Question: I have tried to save the JFrame as an image using the following approach.
'''
try
{
BufferedImage image = new BufferedImage(getWidth(), getHeight(), BufferedImage.TYPE_INT_RGB);
this.paint(image.getGraphics());
ImageIO.write(image,"png", new File("Test.png"));
}
catch(Exception exception)
{
//code
System.out.print("Exception unable to write image");
}
'''
I am trying to save a screenshot as follows:

I would like to have even the title in my screenshot
'''
import java.awt.BorderLayout;
import java.awt.Color;
import java.awt.Dimension;
import java.awt.EventQueue;
import java.awt.FontMetrics;
import java.awt.Graphics;
import java.awt.Graphics2D;
import java.awt.Point;
import java.awt.Rectangle;
import java.awt.Shape;
import java.awt.geom.AffineTransform;
import java.awt.geom.Path2D;
import java.awt.geom.Point2D;
import javax.swing.JFrame;
import javax.swing.JPanel;
import javax.swing.UIManager;
import javax.swing.UnsupportedLookAndFeelException;
public class DividedSquare {
public static void main(String[] args) {
new DividedSquare();
}
public DividedSquare() {
EventQueue.invokeLater(new Runnable() {
@Override
public void run() {
try {
UIManager.setLookAndFeel(UIManager.getSystemLookAndFeelClassName());
} catch (ClassNotFoundException | InstantiationException | IllegalAccessException | UnsupportedLookAndFeelException ex) {
}
JFrame frame = new JFrame("Testing");
frame.setDefaultCloseOperation(JFrame.EXIT_ON_CLOSE);
frame.setLayout(new BorderLayout());
frame.add(new TestPane());
frame.pack();
frame.setLocationRelativeTo(null);
frame.setVisible(true);
}
});
}
public class TestPane extends JPanel {
private TriangleShape baseTriangle;
private Color[] colors;
public TestPane() {
colors = new Color[]{Color.RED, Color.GREEN, Color.BLUE, Color.MAGENTA};
}
@Override
public void invalidate() {
super.invalidate();
baseTriangle = new TriangleShape(
new Point(0, 0),
new Point(getWidth(), 0),
new Point(getWidth() / 2, getHeight() / 2));
}
@Override
public Dimension getPreferredSize() {
return new Dimension(200, 200);
}
@Override
protected void paintComponent(Graphics g) {
super.paintComponent(g);
Graphics2D g2d = (Graphics2D) g.create();
String text[] = new String[]{
"123.123",
"456.789",
"012.315",
"678.921"
};
FontMetrics fm = g2d.getFontMetrics();
double angel = 0;
for (int index = 0; index < 4; index++) {
g2d.setColor(colors[index]);
Path2D rotated = rotate(baseTriangle, angel);
g2d.fill(rotated);
Rectangle bounds = rotated.getBounds();
int x = bounds.x + ((bounds.width - fm.stringWidth(text[0])) / 2);
int y = bounds.y + (((bounds.height - fm.getHeight()) / 2) + fm.getAscent());
g2d.setColor(Color.WHITE);
g2d.drawString(text[index], x, y);
angel += 90;
}
g2d.setColor(Color.BLACK);
g2d.drawLine(0, 0, getWidth(), getHeight());
g2d.drawLine(getWidth(), 0, 0, getHeight());
g2d.dispose();
try
{
BufferedImage image = new BufferedImage(getWidth(), getHeight(), BufferedImage.TYPE_INT_RGB);
frame.paint(image.getGraphics());
ImageIO.write(image,"png", new File("Practice.png"));
}
catch(Exception exception)
{
//code
System.out.print("Exception to write image");
}
}
public Path2D rotate(TriangleShape shape, double angel) {
Rectangle bounds = shape.getBounds();
int x = bounds.width / 2;
int y = bounds.width / 2;
return new Path2D.Float(shape, AffineTransform.getRotateInstance(
Math.toRadians(angel),
x,
y));
}
}
public class TriangleShape extends Path2D.Double {
public TriangleShape(Point2D... points) {
moveTo(points[0].getX(), points[0].getY());
lineTo(points[1].getX(), points[1].getY());
lineTo(points[2].getX(), points[2].getY());
closePath();
}
}
}
'''
But I the image does not get created. I am unable to understand why.
I looked at <URL> but am unable to understand how to incorporate it in my case.
Based on comments, I tried using robot class but am unable to know where to call this function from. If I call this function from the paint() method, I am unable to get the colors and text.
'''
void screenshot()
{
try
{
Robot robot = new Robot();
// Capture the screen shot of the area of the screen defined by the rectangle
Point p = frame.getLocationOnScreen();
System.out.print("point" + p);
BufferedImage bi=robot.createScreenCapture(new Rectangle((int)p.getX(),(int)p.getY(),frame.getWidth(),frame.getHeight()));
ImageIO.write(bi, "png", new File("imageTest.png"));
}
catch(Exception exception)
{
//code
System.out.print("Exception to write image");
}
}
'''
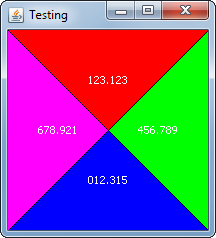
Answer: There are at least two ways you might achieve this...
## You Could...
Use 'Robot' to capture a screen shot. For <URL>
The problem with this is it takes a little effort to target the component you want to capture. It also only captures a rectangular area, so if the component is transparent, 'Robot' won't respect this...
## You Could...
Use 'printAll' to render the component to your own 'Graphics' context, typically from a 'BufferedImage'
'printAll' allows you to print a component, because the intention is not to print this to the screen, 'printAll' disables double buffering, making it more efficient to use when you don't want to render the component to the screen, such printing it to a printer...
For<URL>